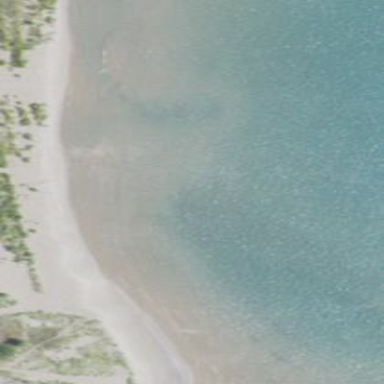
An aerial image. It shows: Scenic beach with natural beauty.